Interaction volume radius: 10 \u00c5
Interaction volume height: 30 \u00c5
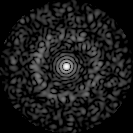
Disorder parameter: 0.8408